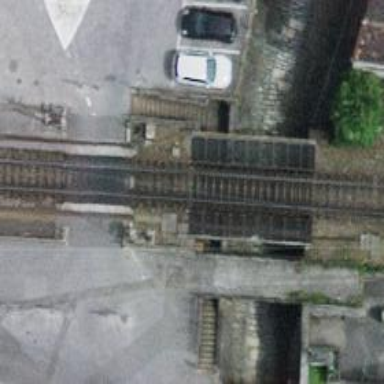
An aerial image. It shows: Railway bridge with electrified tracks and single rail.